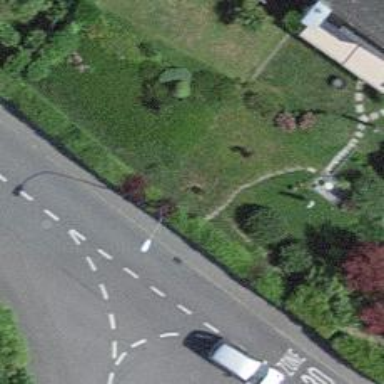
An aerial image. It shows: Kerb serving as barrier.